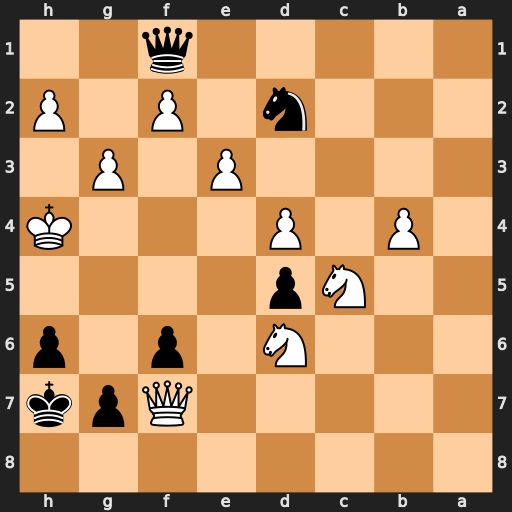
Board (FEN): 8/5Qpk/3N1p1p/2Np4/1P1P3K/4P1P1/3n1P1P/5q2
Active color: b
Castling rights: -
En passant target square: -
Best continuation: Nf3+ Kg4 Nxh2+ Kh4 Nf3+